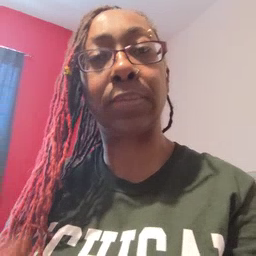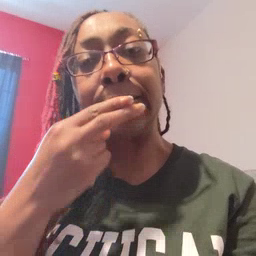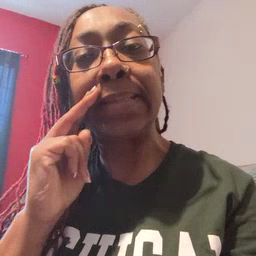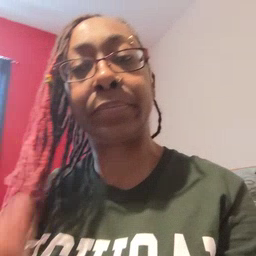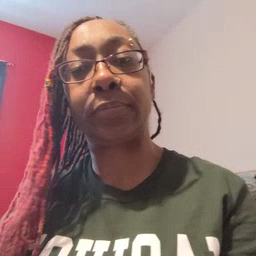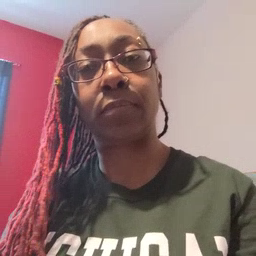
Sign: kiss